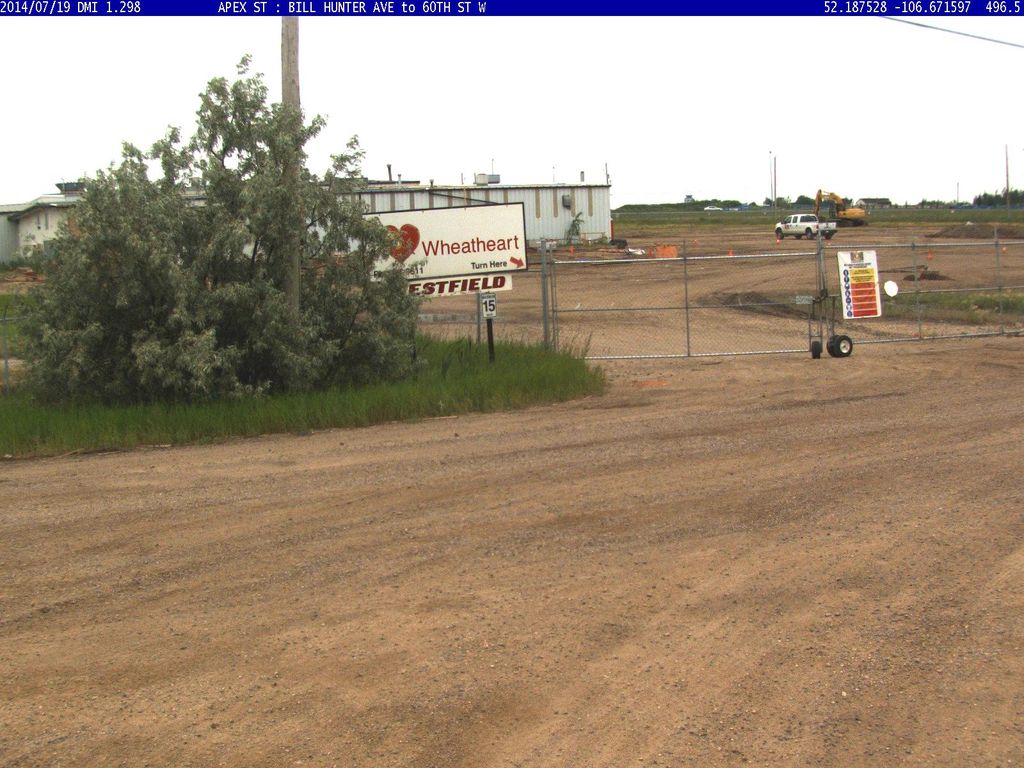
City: saskatoon